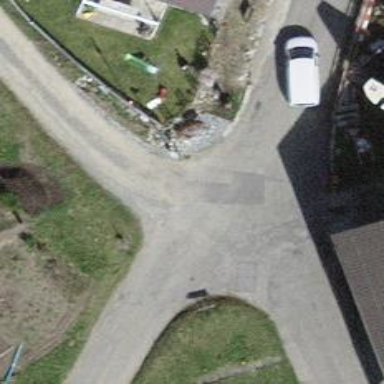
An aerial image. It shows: Wayside cross with historic significance.